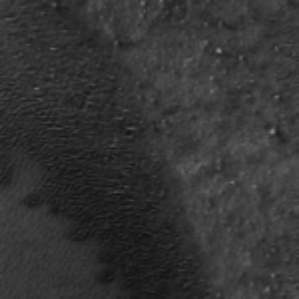
Label: frost